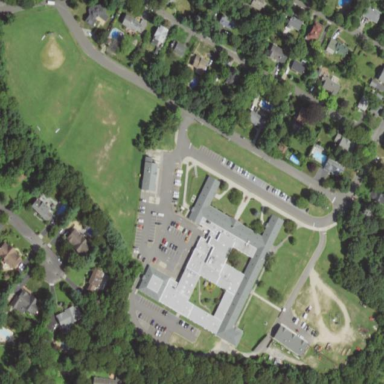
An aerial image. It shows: School.